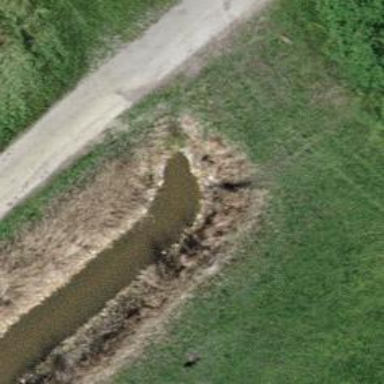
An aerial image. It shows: Drain waterway.